Field crop: tomato
Growth stage: 2
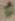
Species: solanum